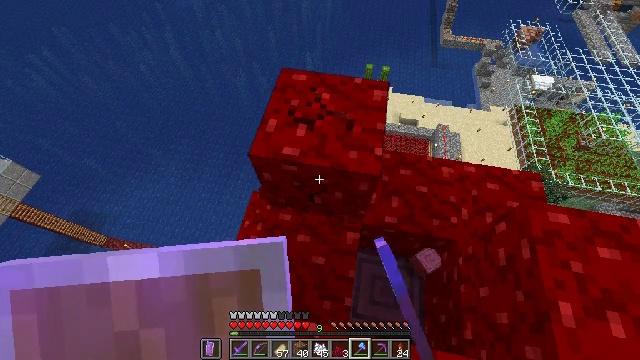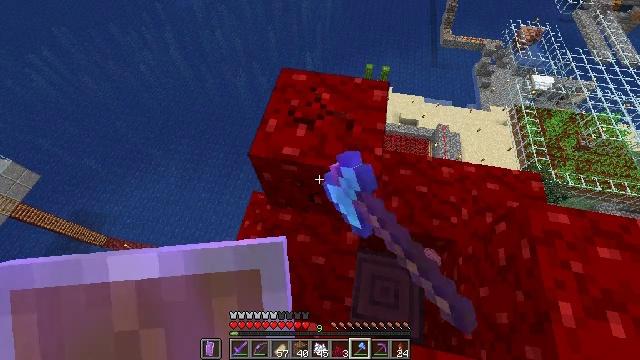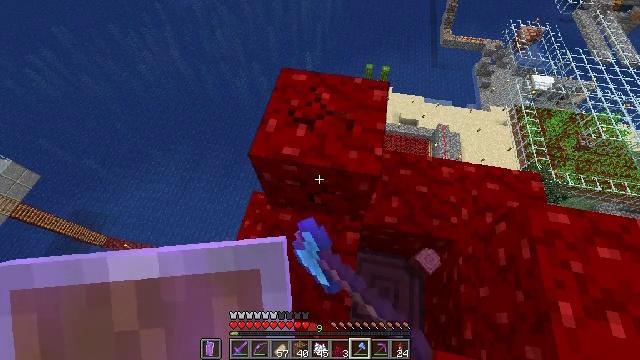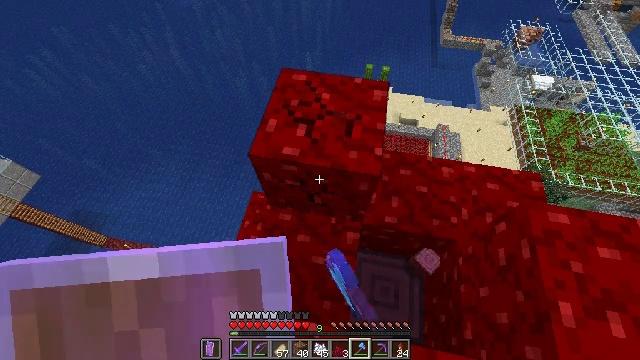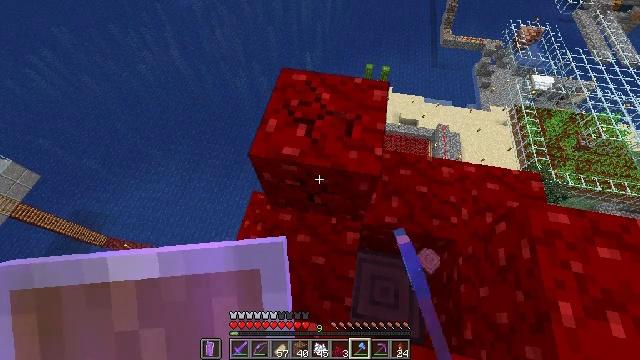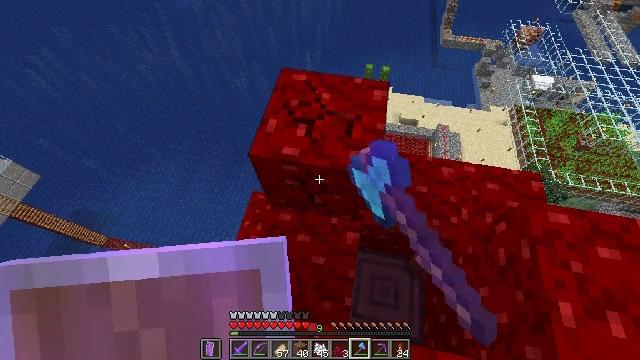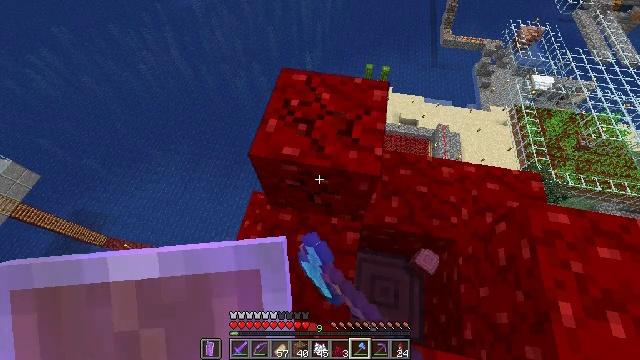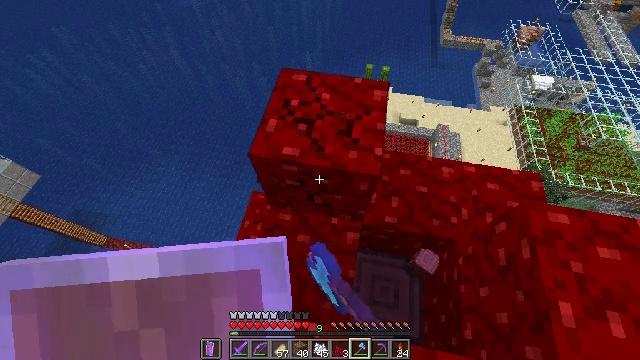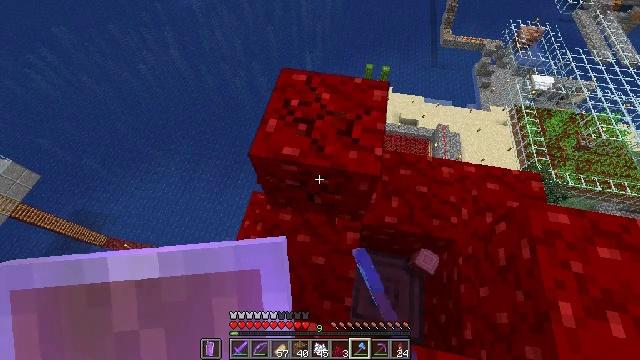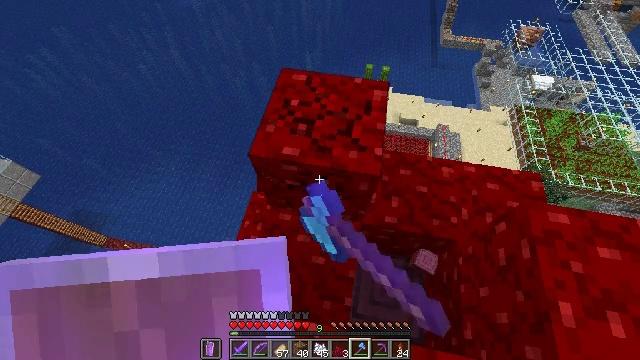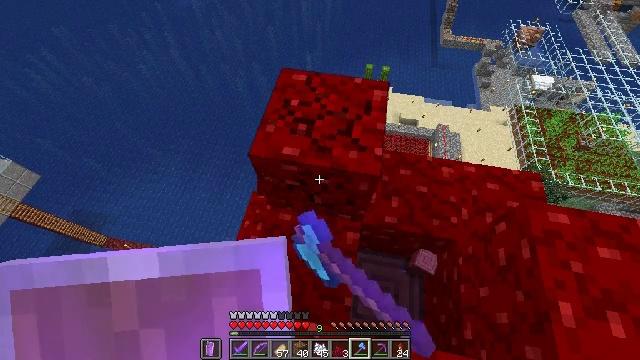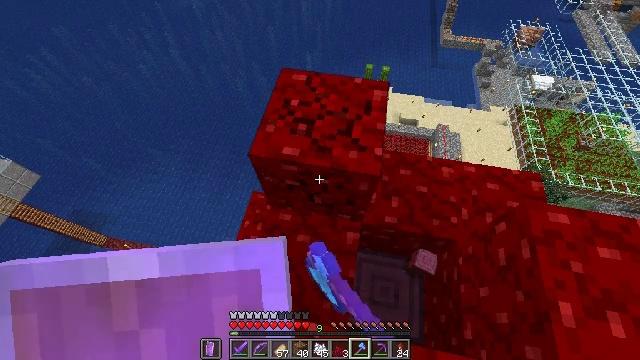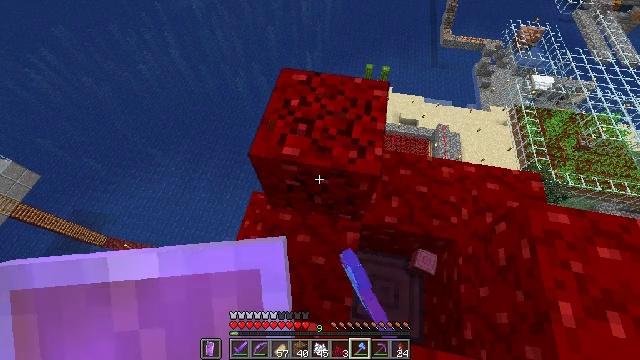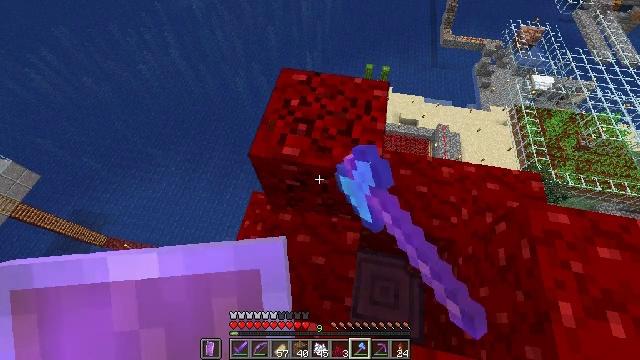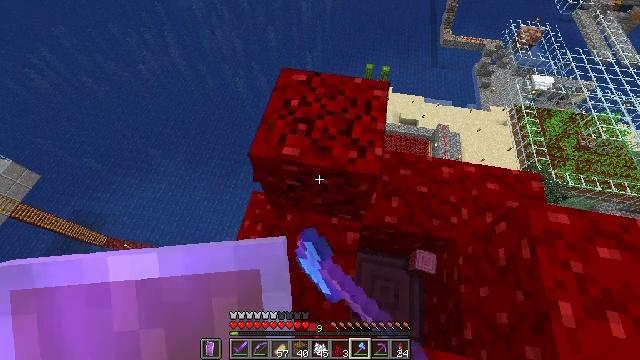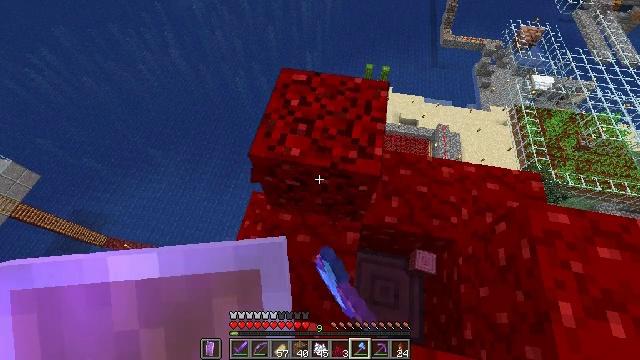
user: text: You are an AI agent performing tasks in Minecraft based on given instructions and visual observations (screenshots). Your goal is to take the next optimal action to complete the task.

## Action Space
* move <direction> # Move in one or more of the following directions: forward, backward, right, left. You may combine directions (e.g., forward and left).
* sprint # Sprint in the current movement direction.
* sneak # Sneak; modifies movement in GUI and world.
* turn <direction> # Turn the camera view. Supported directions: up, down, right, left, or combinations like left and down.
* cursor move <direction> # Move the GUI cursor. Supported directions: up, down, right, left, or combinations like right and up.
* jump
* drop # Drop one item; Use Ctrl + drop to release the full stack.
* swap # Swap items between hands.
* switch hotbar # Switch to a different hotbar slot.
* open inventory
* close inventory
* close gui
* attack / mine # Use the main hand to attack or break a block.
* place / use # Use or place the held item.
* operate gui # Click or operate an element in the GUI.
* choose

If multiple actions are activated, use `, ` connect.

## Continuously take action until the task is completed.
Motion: motion action
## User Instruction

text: Harvest nether wart blocks for resources.
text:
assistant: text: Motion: attack / mine
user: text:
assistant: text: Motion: attack / mine
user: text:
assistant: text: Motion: attack / mine
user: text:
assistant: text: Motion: attack / mine
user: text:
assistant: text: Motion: attack / mine
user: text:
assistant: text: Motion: attack / mine
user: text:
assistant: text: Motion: attack / mine
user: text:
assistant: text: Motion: attack / mine
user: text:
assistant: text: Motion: attack / mine
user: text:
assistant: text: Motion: attack / mine
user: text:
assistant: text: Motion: attack / mine
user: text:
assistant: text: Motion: attack / mine
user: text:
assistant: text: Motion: attack / mine
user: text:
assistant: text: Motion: attack / mine
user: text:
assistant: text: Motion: attack / mine
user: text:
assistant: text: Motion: attack / mine
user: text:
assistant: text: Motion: attack / mine
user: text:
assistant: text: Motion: attack / mine
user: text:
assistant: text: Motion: attack / mine
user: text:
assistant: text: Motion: attack / mine
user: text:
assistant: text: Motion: attack / mine
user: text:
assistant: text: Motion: attack / mine
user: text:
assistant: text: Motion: attack / mine
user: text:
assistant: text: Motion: attack / mine
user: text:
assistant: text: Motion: attack / mine
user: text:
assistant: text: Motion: attack / mine
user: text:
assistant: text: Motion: move forward, attack / mine
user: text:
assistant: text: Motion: move forward, turn right and down, attack / mine
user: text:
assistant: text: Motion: move forward, turn down, attack / mine
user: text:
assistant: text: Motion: turn down, attack / mine